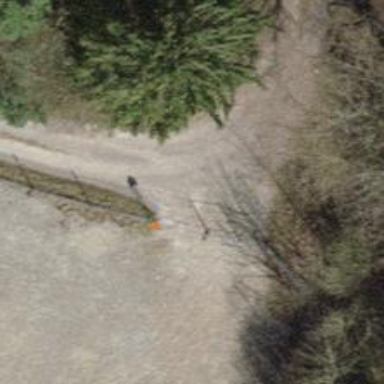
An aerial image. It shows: Pipeline marker.